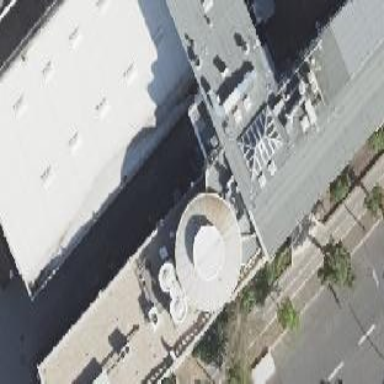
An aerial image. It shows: Building with flat roof.